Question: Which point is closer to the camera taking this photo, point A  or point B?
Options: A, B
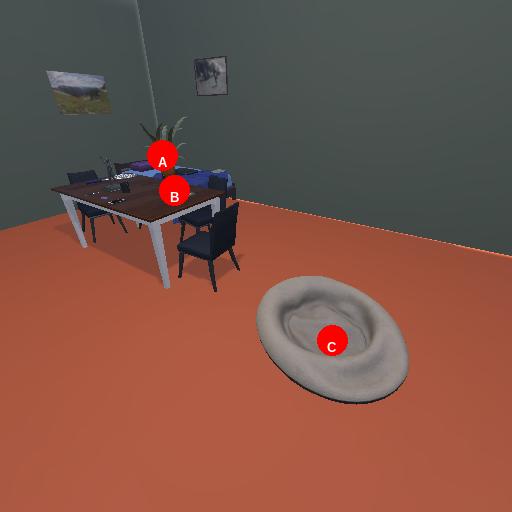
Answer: A